Question: I need to adjust the parameters of the camera like 1) brightness 2) contrast 3) Hue etc., as show in the below window.
I need to do it for Windows and Linux environments.
Can some one give me tips on where to start. On googling I could found only few open-sources. But couldnt get an idea where to start.
I have also tried with "Camera calibration With OpenCV", but still is there any other libraries available for my purpose.

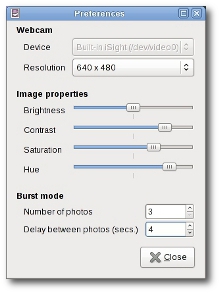
Answer: well, you could try:
'''
VideoCapture cap(0);
cap.set(CAP_PROP_SETTINGS,1);
'''
to get to the settings dialogue